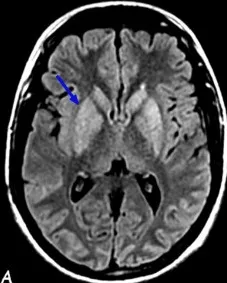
Brain MRI showing bilateral and symmetrical T2 and FLAIR.
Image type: radiology (mri)